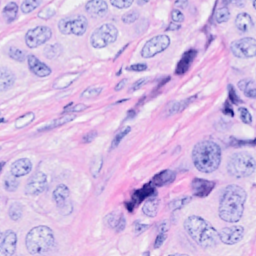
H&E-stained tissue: Breast